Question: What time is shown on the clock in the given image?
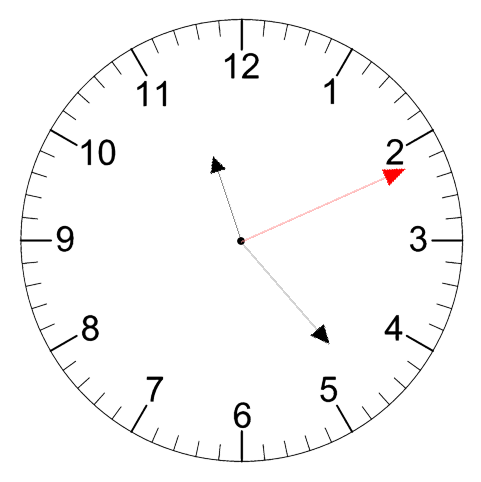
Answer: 11:23:11